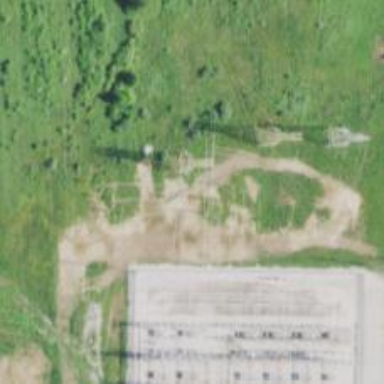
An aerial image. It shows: Lattice structure tower.